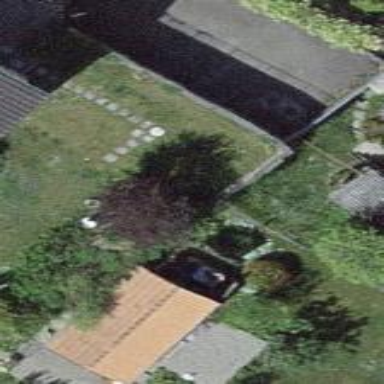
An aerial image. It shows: Group of garages.